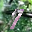
Label: 7